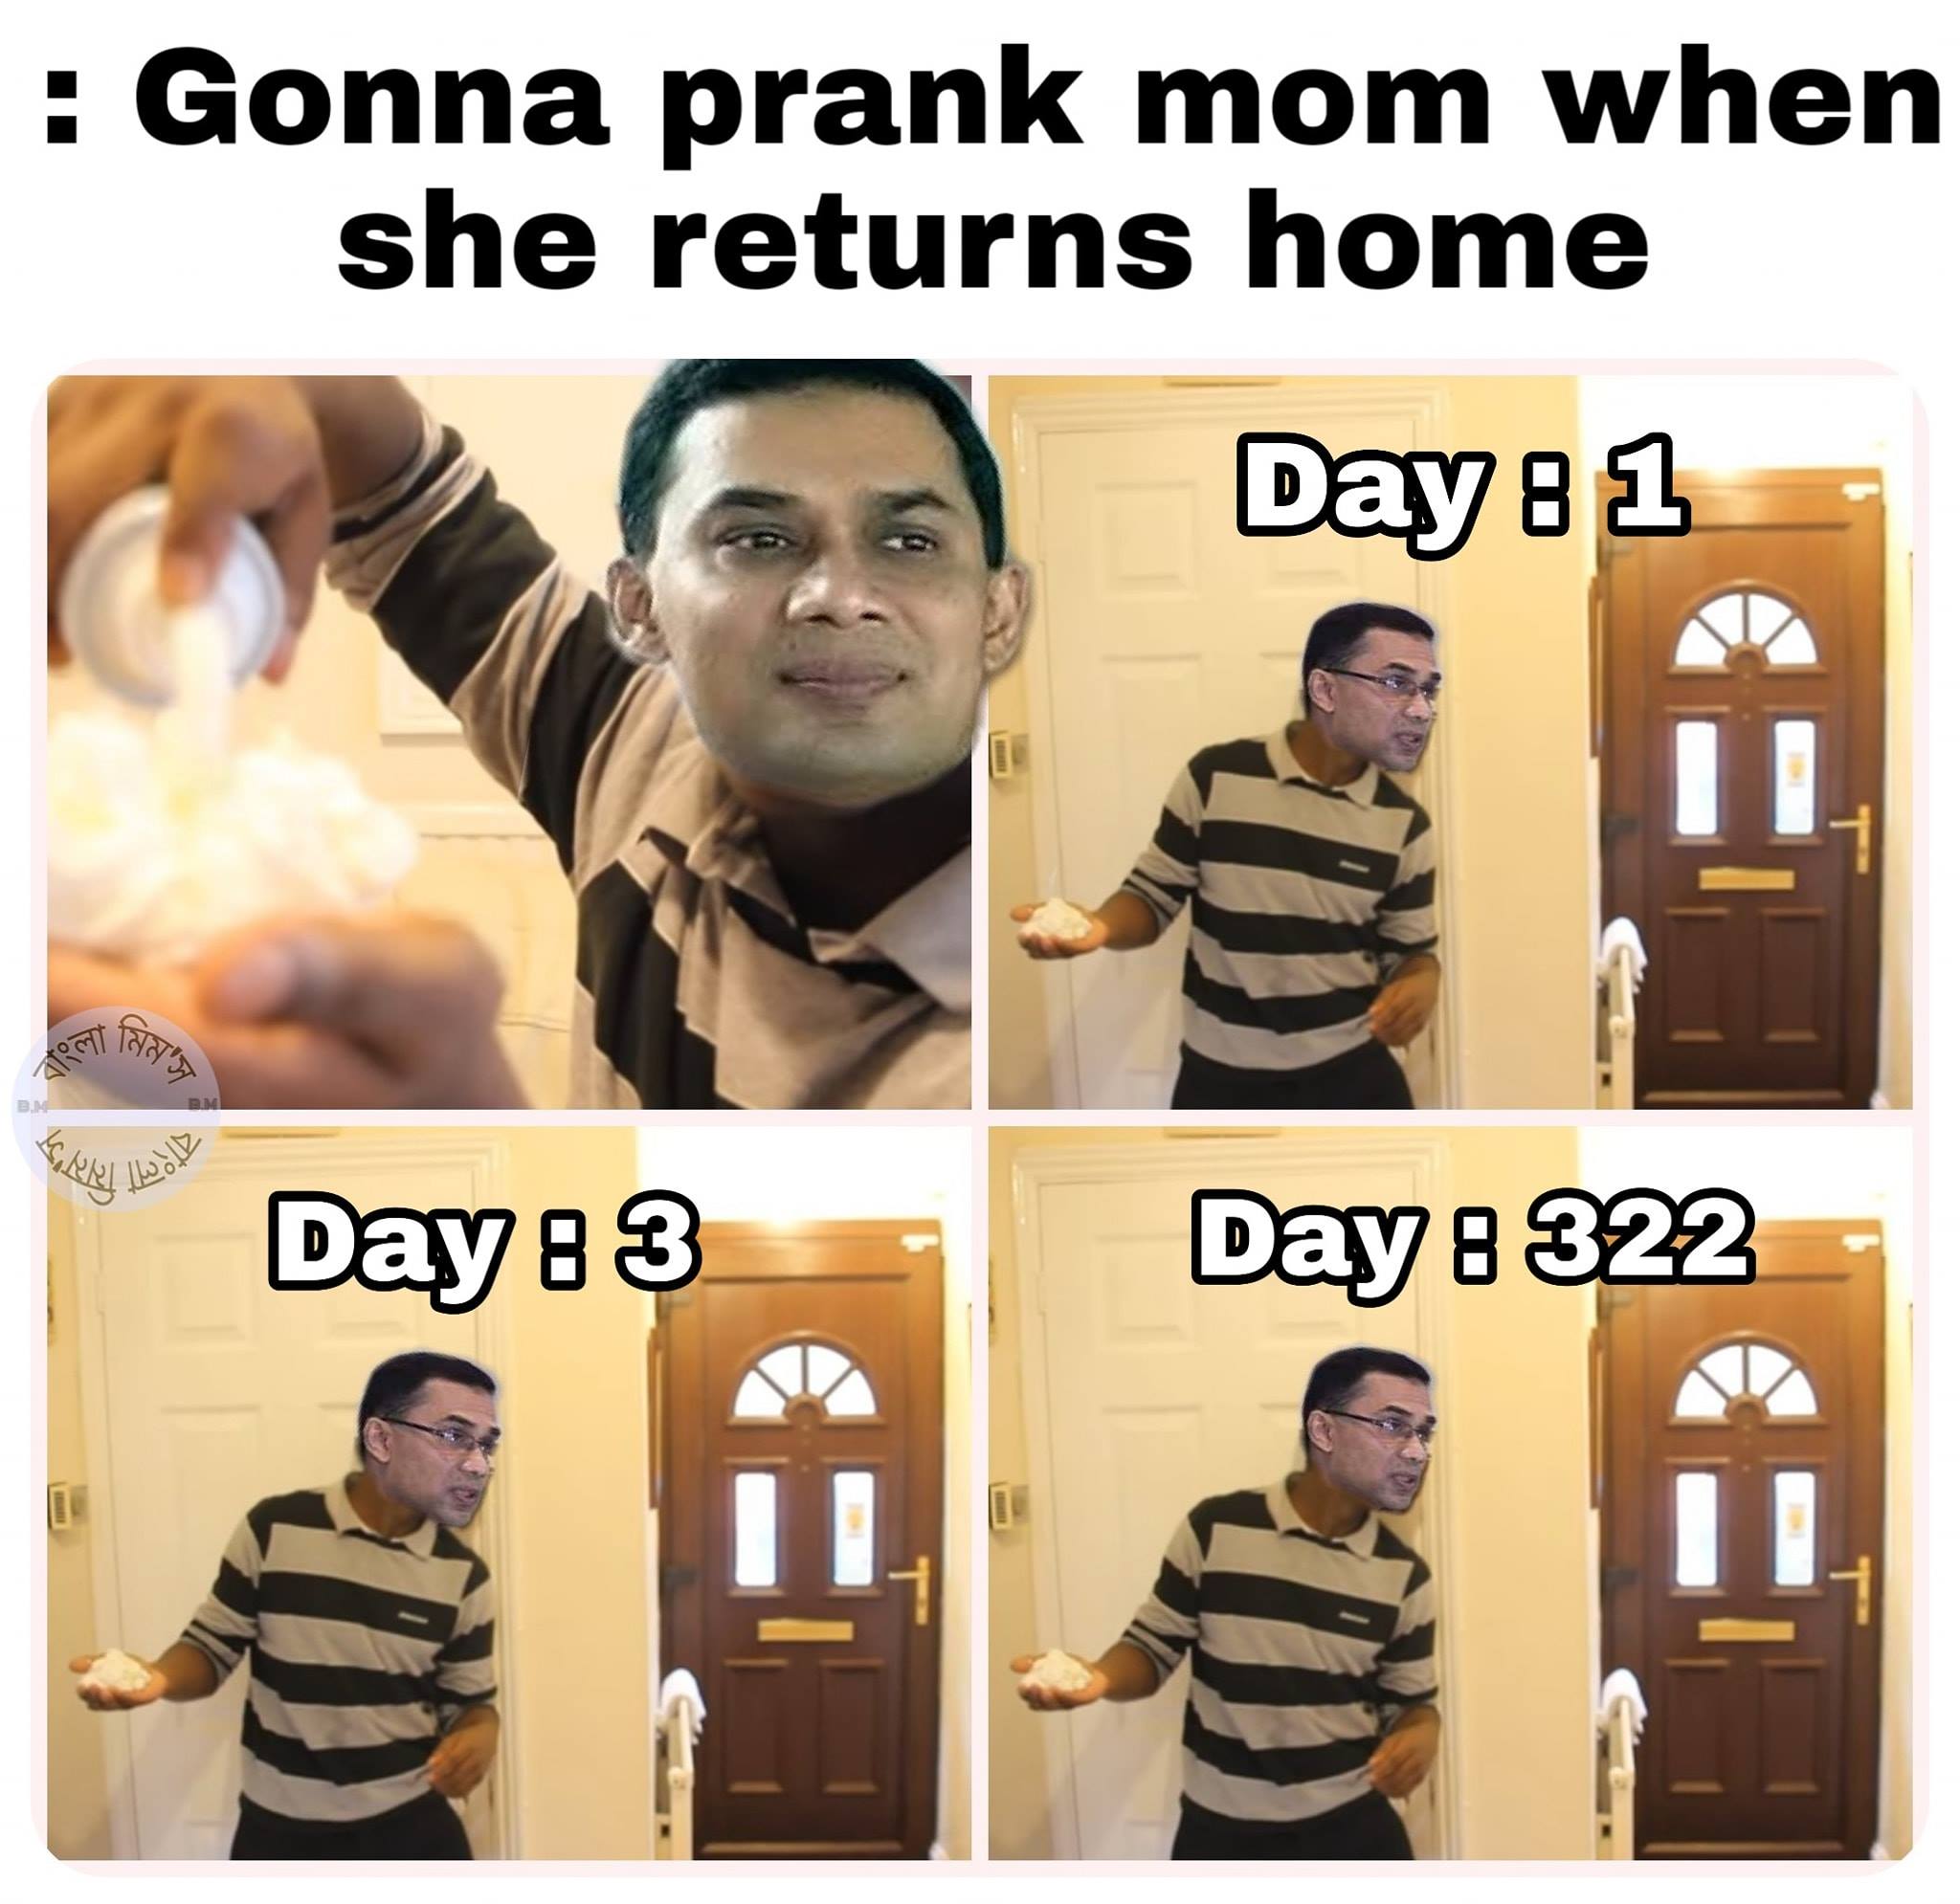
Caption: Gonna prank mom when she returns home        Day : 1     Day : 3     Day : 322
Label: hate